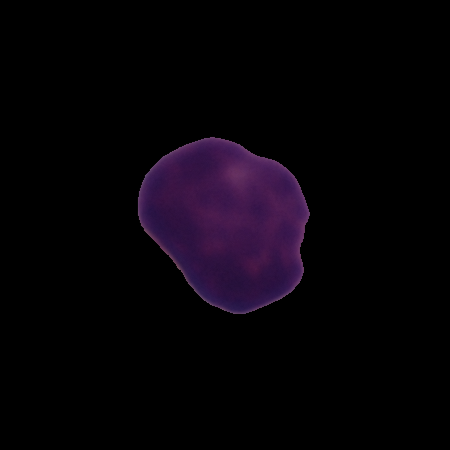
Label: healthy